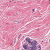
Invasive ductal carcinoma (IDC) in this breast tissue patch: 0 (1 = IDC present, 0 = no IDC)